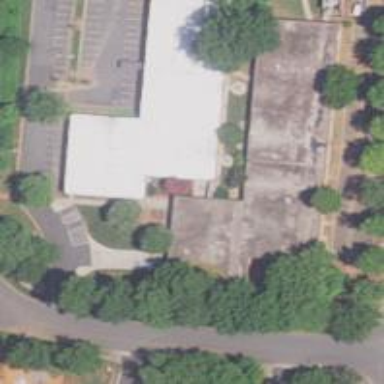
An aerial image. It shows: Government transportation office building.